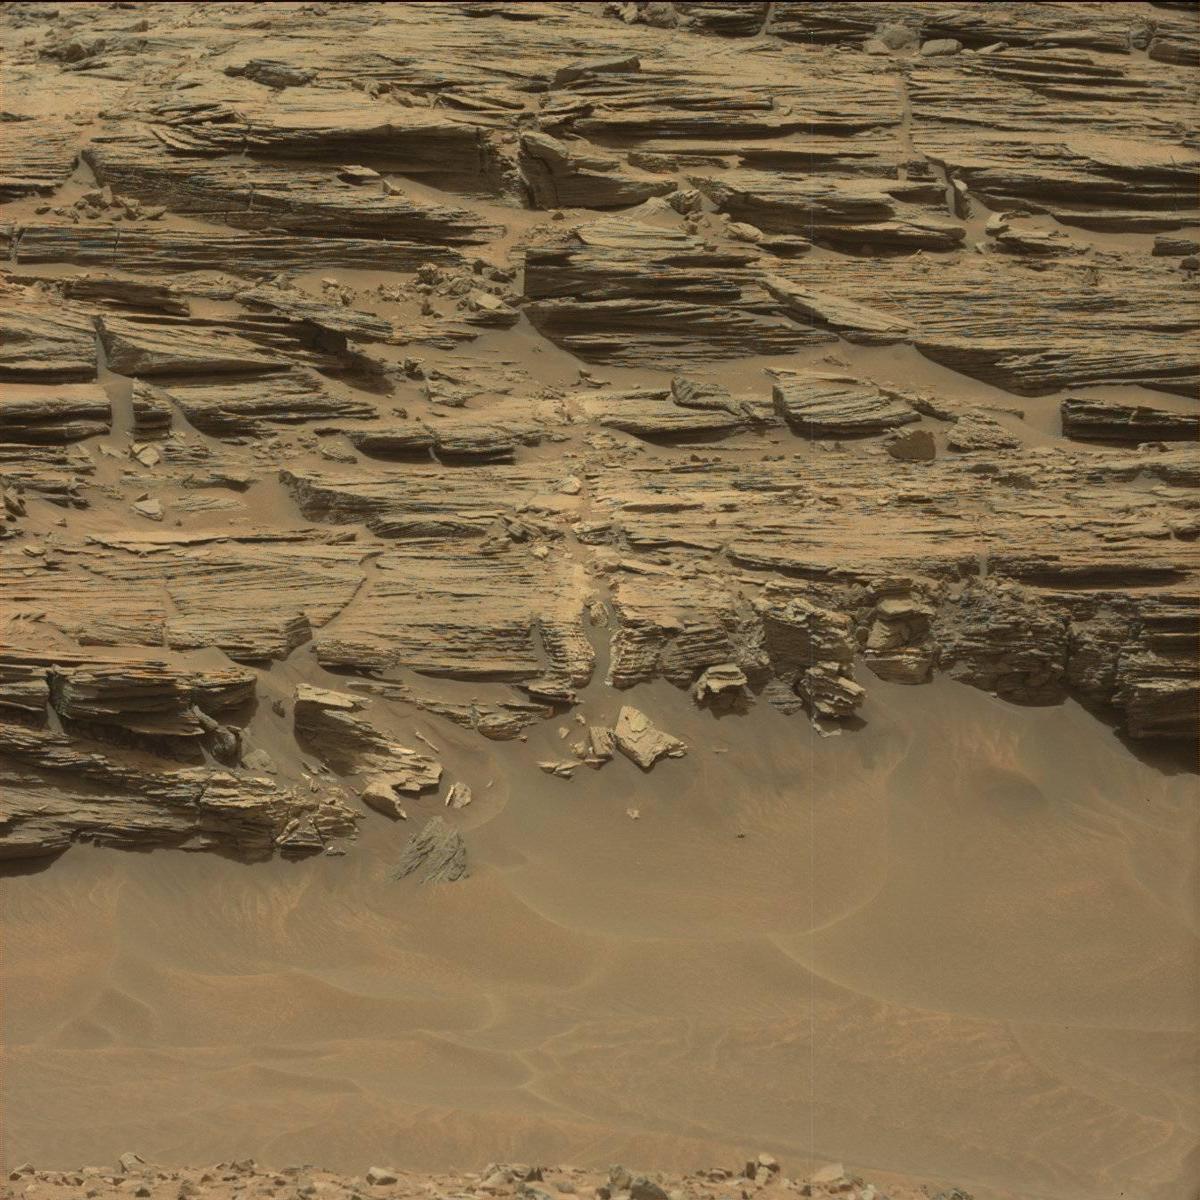
Terrain classes present: Bedrock, Sand / Soil